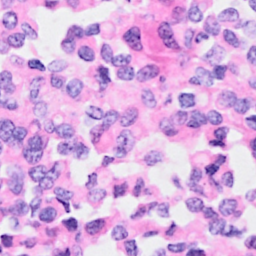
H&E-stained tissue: Breast